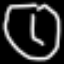
Label: clock